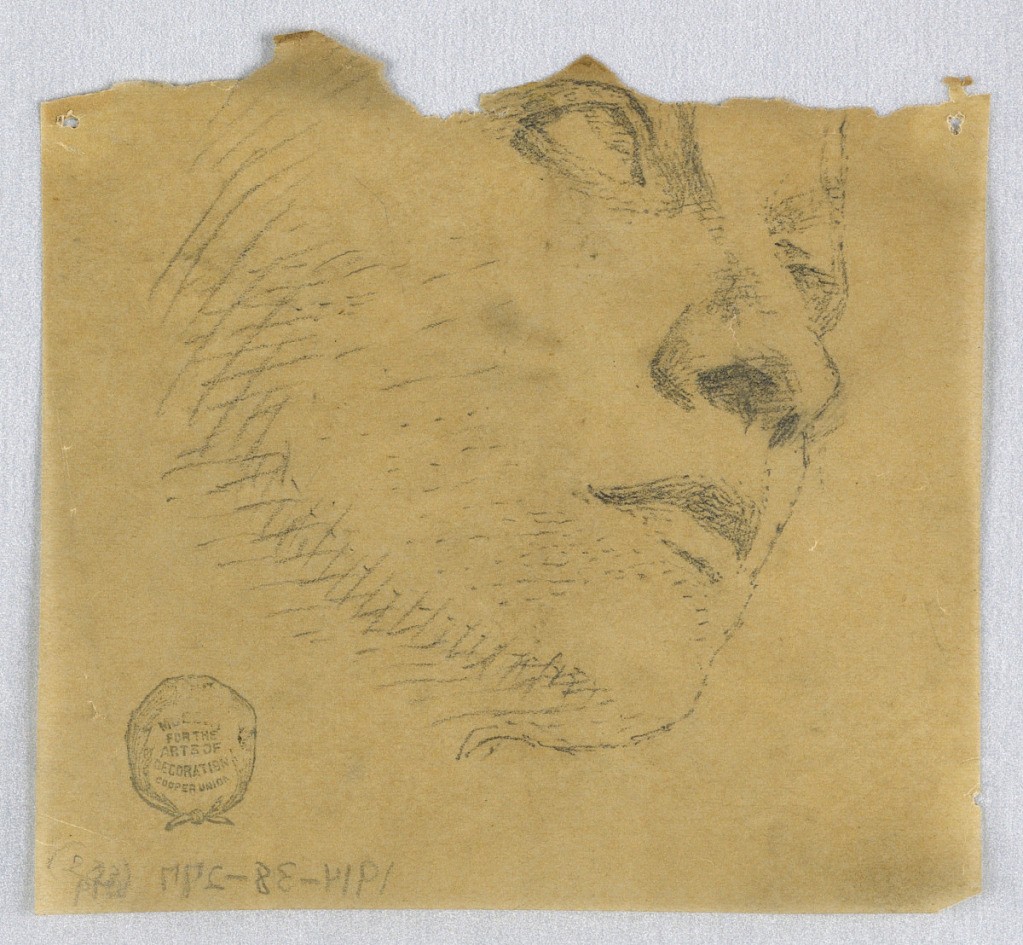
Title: Partial Sketch of a Face
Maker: Francis Augustus Lathrop, American, 1849–1909
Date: ca. 1895
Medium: Graphite on tracing paper
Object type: Drawing
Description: Partial sketch of a face, torn off at top above eyes. Face turned to right; neck not shown.